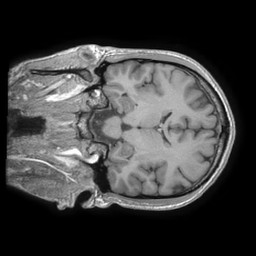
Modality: T1w
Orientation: coronal
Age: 29
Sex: male
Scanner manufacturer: ge
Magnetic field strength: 3 T
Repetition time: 0.007284 s
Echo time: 0.002816 s